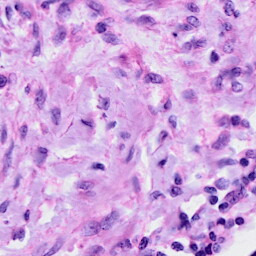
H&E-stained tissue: Cervix